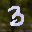
Label: 3